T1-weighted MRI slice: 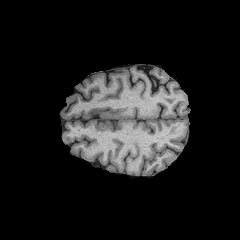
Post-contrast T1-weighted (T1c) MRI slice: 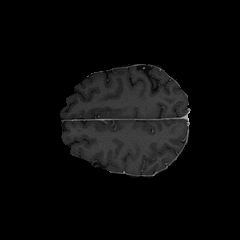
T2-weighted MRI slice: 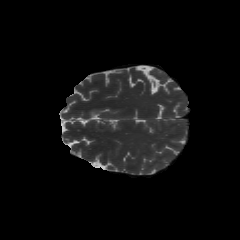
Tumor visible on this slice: no